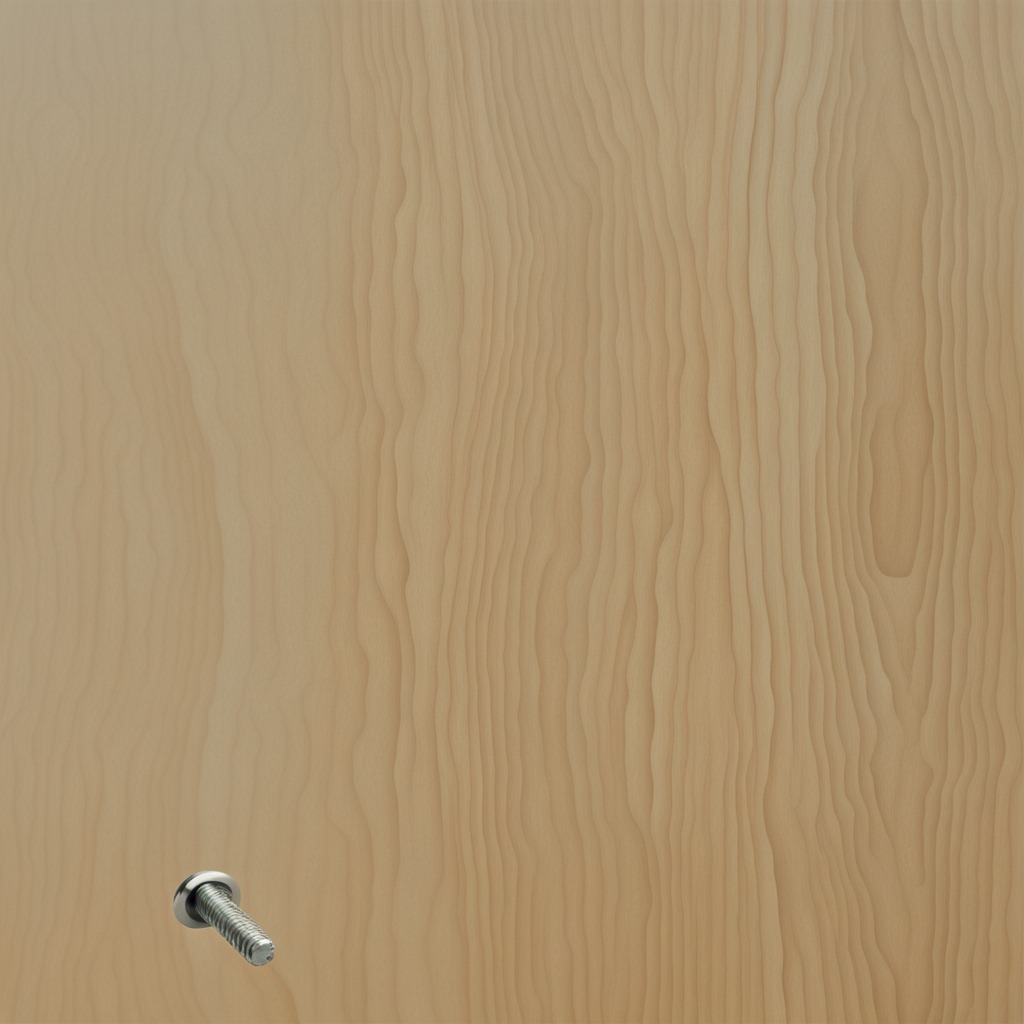
A metal screw is lying on a plywood surface in a paint workshop lit by afternoon window light.